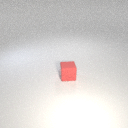
small red rubber cube